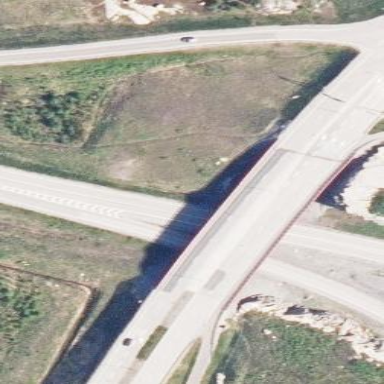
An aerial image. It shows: Man-made bridge.